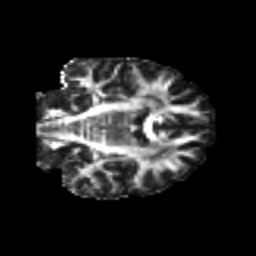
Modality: FA
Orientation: coronal
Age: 26
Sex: female
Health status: healthy
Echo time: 0.074 s